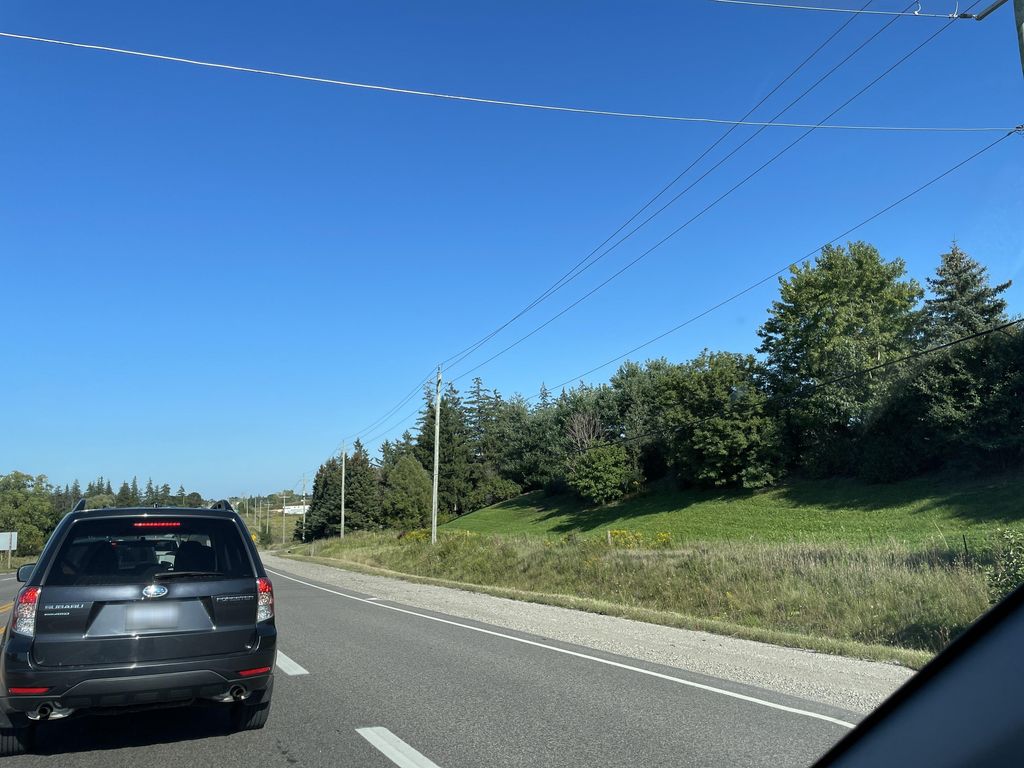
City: kitchener-waterloo